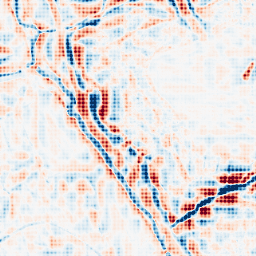
Category: wavelet
Decomposition family: wavelet_reverse_biorthogonal
Decomposition parameters: wavelet: rbio5.5
level: 4
Upsampling method: sinc_blackman
Upsampling parameters: scale: 4
kernel_size: 4
Upsampling scale: 4